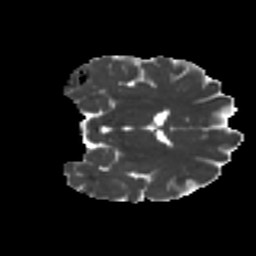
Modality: MD
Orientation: coronal
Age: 35
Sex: male
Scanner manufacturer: ge
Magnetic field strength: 3 T
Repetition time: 7.8 s
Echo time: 0.0606 s